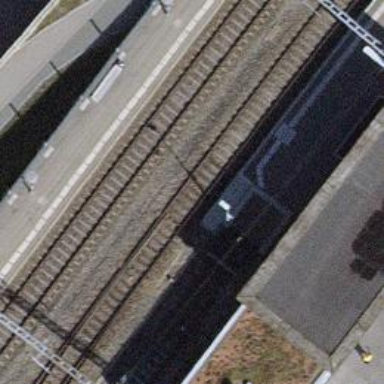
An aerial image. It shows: Railway buffer stop.